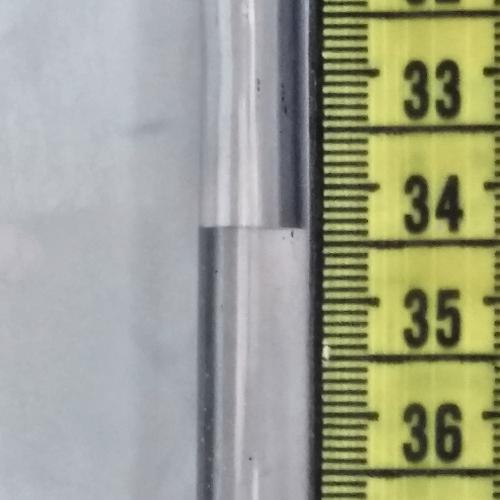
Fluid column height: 34.4 cm